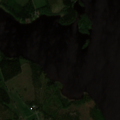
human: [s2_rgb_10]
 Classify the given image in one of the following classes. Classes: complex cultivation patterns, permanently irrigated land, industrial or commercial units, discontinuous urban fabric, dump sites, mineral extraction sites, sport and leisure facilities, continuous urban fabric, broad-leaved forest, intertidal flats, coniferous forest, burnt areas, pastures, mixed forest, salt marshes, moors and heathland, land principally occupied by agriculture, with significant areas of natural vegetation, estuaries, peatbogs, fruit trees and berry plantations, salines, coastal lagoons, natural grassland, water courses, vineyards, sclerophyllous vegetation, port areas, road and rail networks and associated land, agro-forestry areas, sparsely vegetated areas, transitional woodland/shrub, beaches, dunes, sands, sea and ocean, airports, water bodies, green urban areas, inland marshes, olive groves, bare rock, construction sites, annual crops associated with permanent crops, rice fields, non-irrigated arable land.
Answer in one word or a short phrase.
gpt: discontinuous urban fabric, coniferous forest, mixed forest, sea and ocean